Question: I have the following table in markdown on GitHub and I want to be able to remove the background color on the images inside the second column. They are transparent png's but there is CSS in markdown that adds 'background-color: white;' to all images inside the table.
Is there any way to overwrite that style and have images with a transparent background?
'''
| Project State | Icon |
|----------------|:----:|
| In Development |<img src="http://i.stack.imgur.com/0a2rs.png">|
| In Progress |<img src="http://i.stack.imgur.com/g9uuh.png" style="background-color: transparent;">|
| Completed |<img src="http://i.stack.imgur.com/wlvw7.png">|
'''

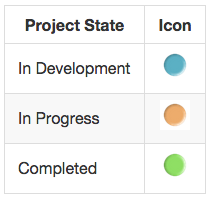
Answer: This is not possible.
While 'img' elements are whitelisted, the filter only allows
<URL> attributes, so your 'style' attribute will be stripped.
The only workaround would be to switch from a transparent background to one
matching the actual background, in this case 'F8F8F8'.
If you wish to add support for 'style' attribute, voice your support for the
<URL> at the html-pipeline repo.